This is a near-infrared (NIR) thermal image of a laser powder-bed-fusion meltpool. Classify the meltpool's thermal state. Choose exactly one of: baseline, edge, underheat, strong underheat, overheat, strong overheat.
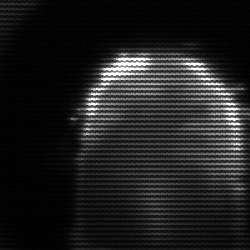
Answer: baseline